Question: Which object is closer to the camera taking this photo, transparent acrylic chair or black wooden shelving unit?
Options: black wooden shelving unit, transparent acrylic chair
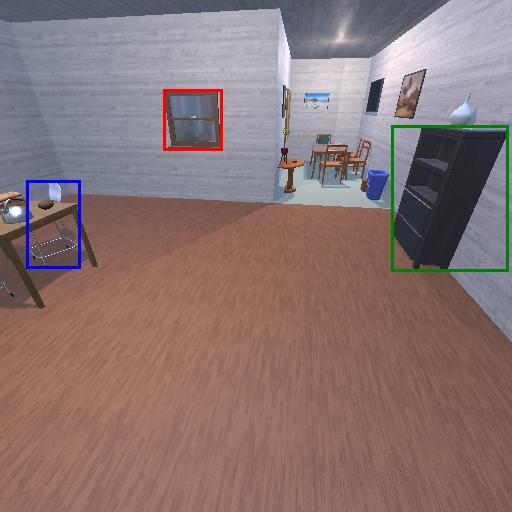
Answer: black wooden shelving unit